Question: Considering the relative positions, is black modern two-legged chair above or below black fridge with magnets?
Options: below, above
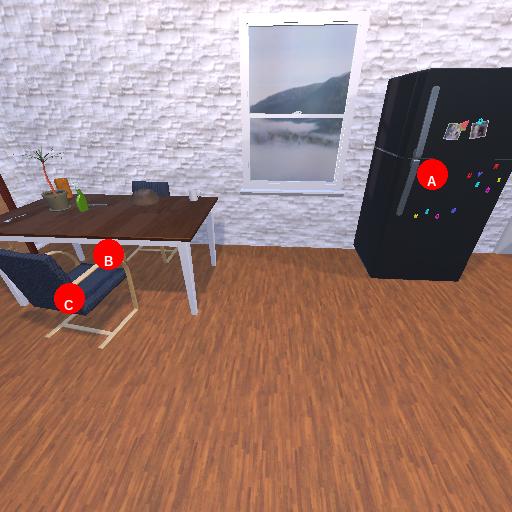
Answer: below